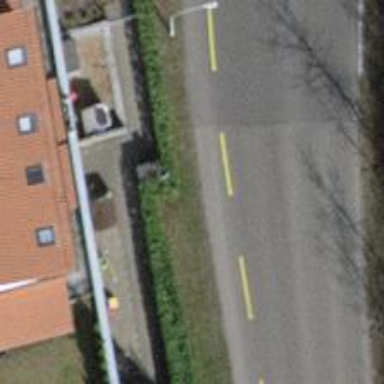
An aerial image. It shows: Hedge acting as barrier.